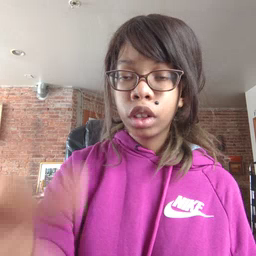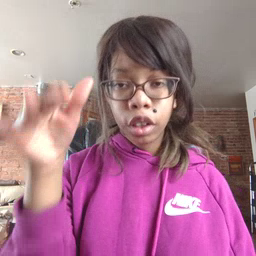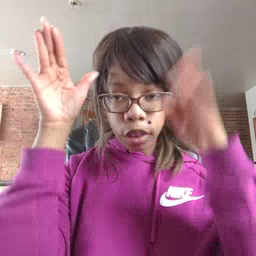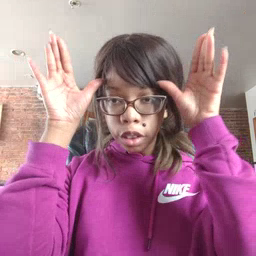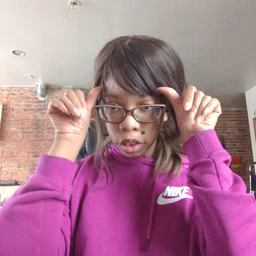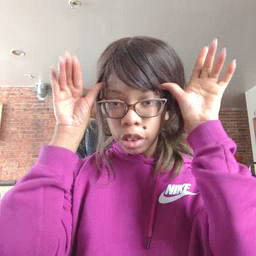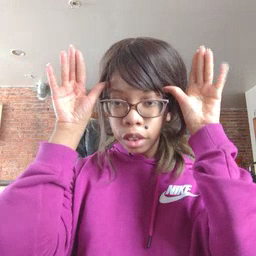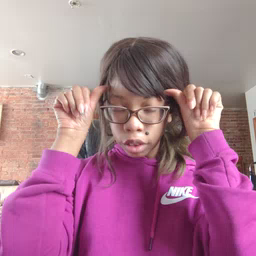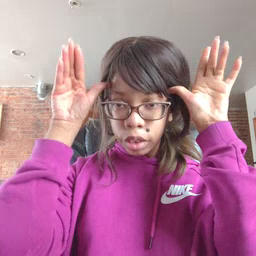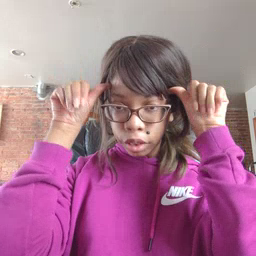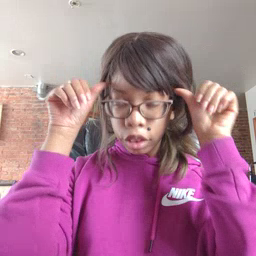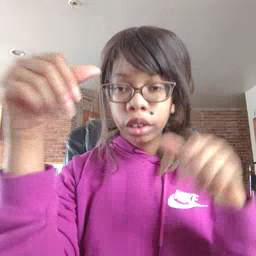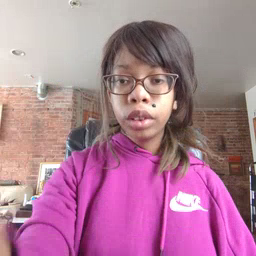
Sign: donkey